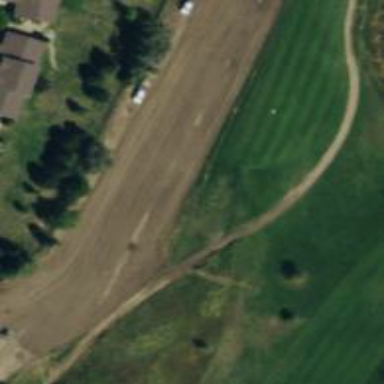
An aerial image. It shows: Golf cartpath that is also road path.